Interaction volume radius: 10 \u00c5
Interaction volume height: 20 \u00c5
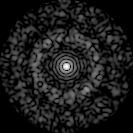
Disorder parameter: 0.8178